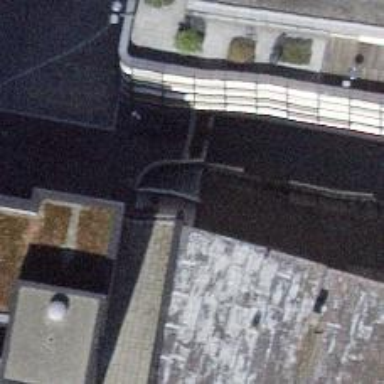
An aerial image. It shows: Set of concrete steps.